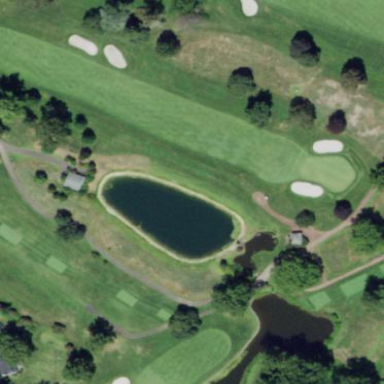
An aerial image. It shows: Golf fairway in the image.